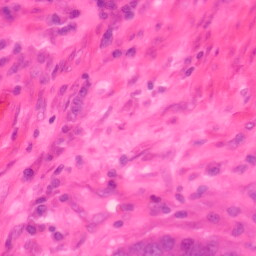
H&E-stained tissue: Colon